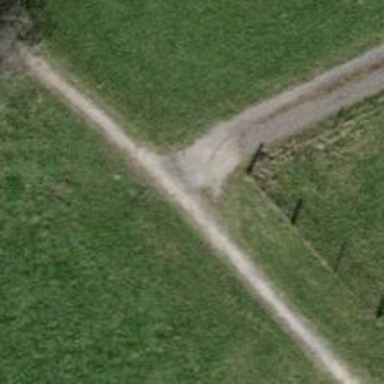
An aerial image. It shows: Unpaved path.